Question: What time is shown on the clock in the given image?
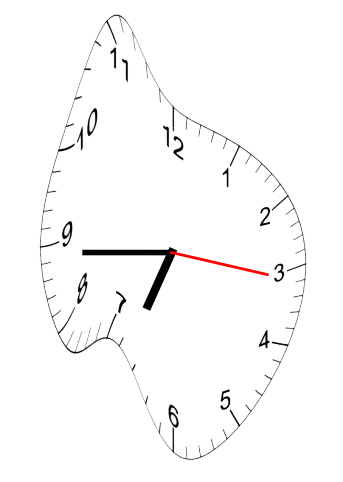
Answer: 06:44:16